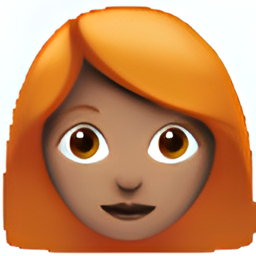
Name: woman red haired medium skin tone
Emoji: 👩🏽‍🦰
Group: People & Body
Sub-group: person